Question: Um using the SDWeb image <URL>
and these my Code :
'''
UIImageView *sellerImage = [[UIImageView alloc]init];
[sellerImage setImageWithURL:[NSURL URLWithString:[NSString stringWithFormat:productPicture]]
placeholderImage:[UIImage imageNamed:@"placeholder.png"]];
'''
but it always load the placeholder image only not the image from URL,
I've tried to use blocks to make sure if it load's the image or not and it enter to the Success Block which means that SDWebImage can load the image from URL but it doesn't change the place holder image.
These is the code When I tried to use blocks :
'''
[sellerImage setImageWithURL:[NSURL URLWithString:[NSString stringWithFormat:productPicture]]
placeholderImage:[UIImage imageNamed:@"placeholder.png"]
success:^(UIImage *image, BOOL cached)
{
NSLog(@"success Block");
}
failure:^(NSError *error)
{
NSLog(@"failure Block");
}];
'''
As I said it always goes in the success Block which means it can load the image from URL but it doesn't change the place holder image.
and these is a screen from my problem.

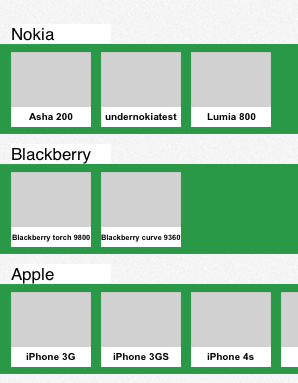
Answer: also try the following
'''
[sellerImage setImageWithURL:[NSURL URLWithString:[productPicture stringByAddingPercentEscapesUsingEncoding:NSUTF8StringEncoding]]
placeholderImage:[UIImage imageNamed:@"placeholder.png"]
success:^(UIImage *image, BOOL cached)
{
dispatch_async(dispatch_get_main_queue(), ^{
sellerImage.image = image;
});
NSLog(@"success Block");
}
failure:^(NSError *error)
{
NSLog(@"failure Block");
}];
'''